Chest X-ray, PA view. Patient: 40 years old, sex M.
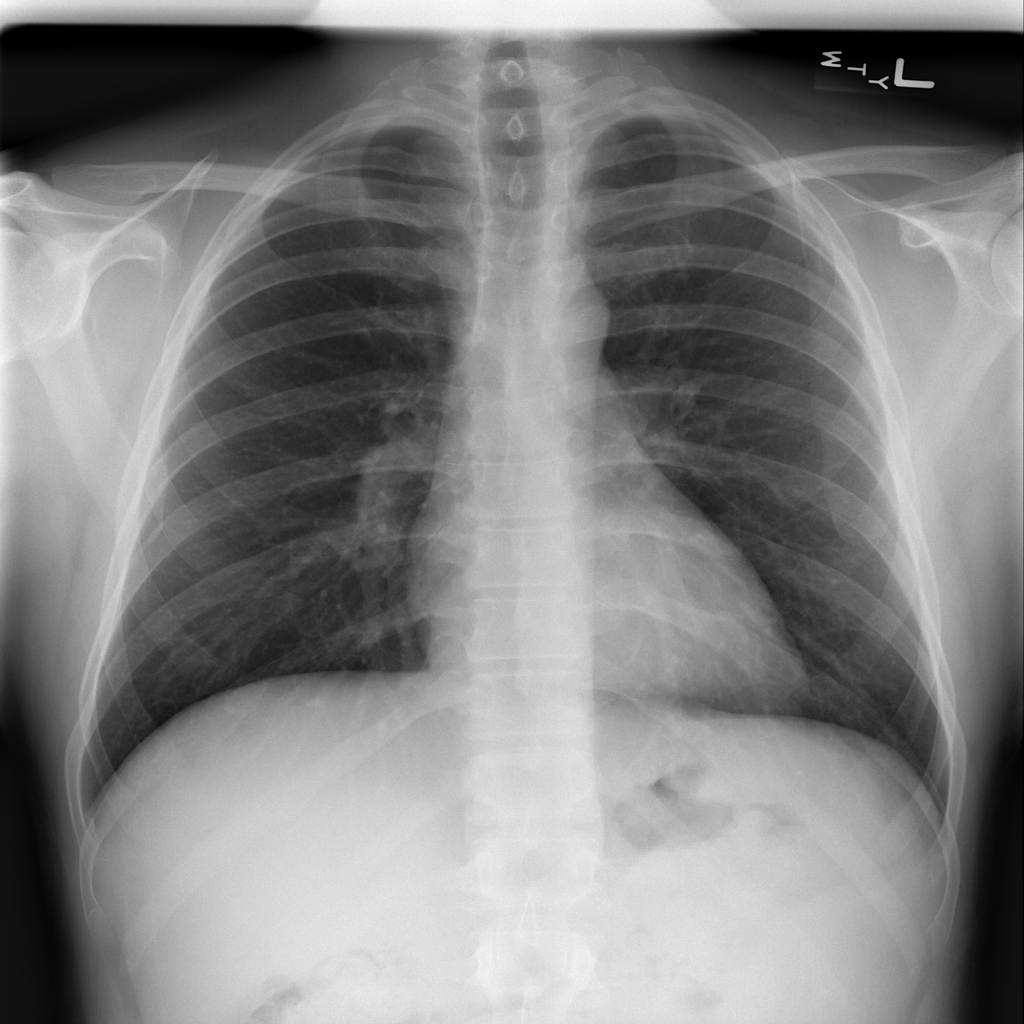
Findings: No Finding